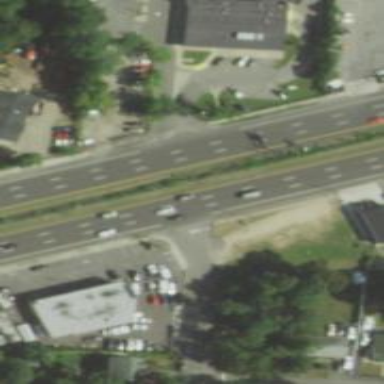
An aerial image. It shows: Trunk highway.